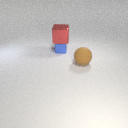
small blue metal cube behind large brown rubber sphere